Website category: university
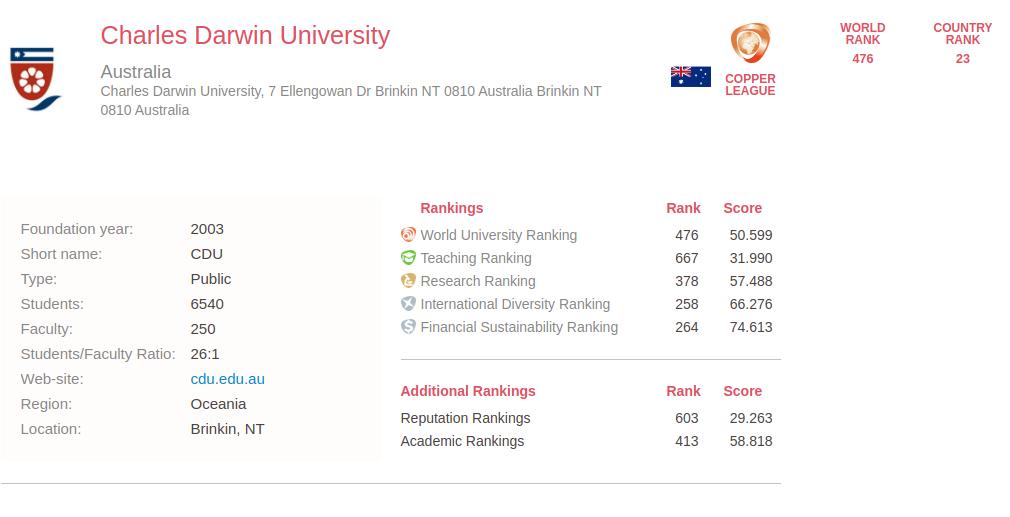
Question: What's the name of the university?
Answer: Charles Darwin University

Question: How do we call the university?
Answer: Charles Darwin University

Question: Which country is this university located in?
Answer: Australia

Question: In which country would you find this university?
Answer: Australia

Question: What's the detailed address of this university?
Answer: Charles Darwin University, 7 Ellengowan Dr Brinkin NT 0810 Australia Brinkin NT 0810 Australia

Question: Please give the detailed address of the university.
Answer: Charles Darwin University, 7 Ellengowan Dr Brinkin NT 0810 Australia Brinkin NT 0810 Australia

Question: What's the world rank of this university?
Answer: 476

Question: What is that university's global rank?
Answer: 476

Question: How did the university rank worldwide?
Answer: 476

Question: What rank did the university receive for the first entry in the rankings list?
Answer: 476

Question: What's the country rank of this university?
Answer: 23

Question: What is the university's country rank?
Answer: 23

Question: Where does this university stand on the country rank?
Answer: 23

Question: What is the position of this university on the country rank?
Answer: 23

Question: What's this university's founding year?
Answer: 2003

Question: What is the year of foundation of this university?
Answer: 2003

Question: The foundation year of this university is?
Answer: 2003

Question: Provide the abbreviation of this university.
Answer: CDU

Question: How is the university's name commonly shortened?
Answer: CDU

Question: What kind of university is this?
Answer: Public

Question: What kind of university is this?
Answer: Public

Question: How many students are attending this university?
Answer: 6540

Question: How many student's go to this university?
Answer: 6540

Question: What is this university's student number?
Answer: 6540

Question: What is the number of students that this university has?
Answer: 6540

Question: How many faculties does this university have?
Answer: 250

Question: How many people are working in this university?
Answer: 250

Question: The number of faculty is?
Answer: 250

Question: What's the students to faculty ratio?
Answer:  26 : 1

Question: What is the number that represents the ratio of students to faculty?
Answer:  26 : 1

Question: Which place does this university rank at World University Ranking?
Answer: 476

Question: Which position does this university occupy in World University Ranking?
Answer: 476

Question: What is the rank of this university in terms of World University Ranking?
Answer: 476

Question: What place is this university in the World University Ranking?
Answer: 476

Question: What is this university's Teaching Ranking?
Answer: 667

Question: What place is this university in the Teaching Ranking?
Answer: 667

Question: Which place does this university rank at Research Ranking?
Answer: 378

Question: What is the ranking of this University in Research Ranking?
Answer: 378

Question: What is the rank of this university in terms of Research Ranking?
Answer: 378

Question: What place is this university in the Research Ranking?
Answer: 378

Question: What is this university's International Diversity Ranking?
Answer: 258

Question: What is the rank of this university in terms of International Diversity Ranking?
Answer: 258

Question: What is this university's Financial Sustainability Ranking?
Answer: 264

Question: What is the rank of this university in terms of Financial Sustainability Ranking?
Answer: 264

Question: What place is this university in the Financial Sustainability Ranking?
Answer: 264

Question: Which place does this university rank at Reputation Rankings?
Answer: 603

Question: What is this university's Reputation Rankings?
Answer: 603

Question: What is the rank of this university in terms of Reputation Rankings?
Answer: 603

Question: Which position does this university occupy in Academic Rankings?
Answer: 413

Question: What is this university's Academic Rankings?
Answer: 413

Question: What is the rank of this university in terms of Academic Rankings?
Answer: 413

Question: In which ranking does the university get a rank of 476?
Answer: World University Ranking

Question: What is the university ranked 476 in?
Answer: World University Ranking

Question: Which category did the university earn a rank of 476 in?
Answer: World University Ranking

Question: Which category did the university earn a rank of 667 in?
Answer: Teaching Ranking

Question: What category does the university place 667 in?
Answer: Teaching Ranking

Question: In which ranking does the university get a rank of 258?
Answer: International Diversity Ranking

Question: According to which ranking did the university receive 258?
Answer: International Diversity Ranking

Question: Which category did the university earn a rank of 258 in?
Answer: International Diversity Ranking

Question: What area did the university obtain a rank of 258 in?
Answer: International Diversity Ranking

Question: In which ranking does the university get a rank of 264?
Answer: Financial Sustainability Ranking

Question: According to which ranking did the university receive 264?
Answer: Financial Sustainability Ranking

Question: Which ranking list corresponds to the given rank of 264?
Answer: Financial Sustainability Ranking

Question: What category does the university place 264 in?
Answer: Financial Sustainability Ranking